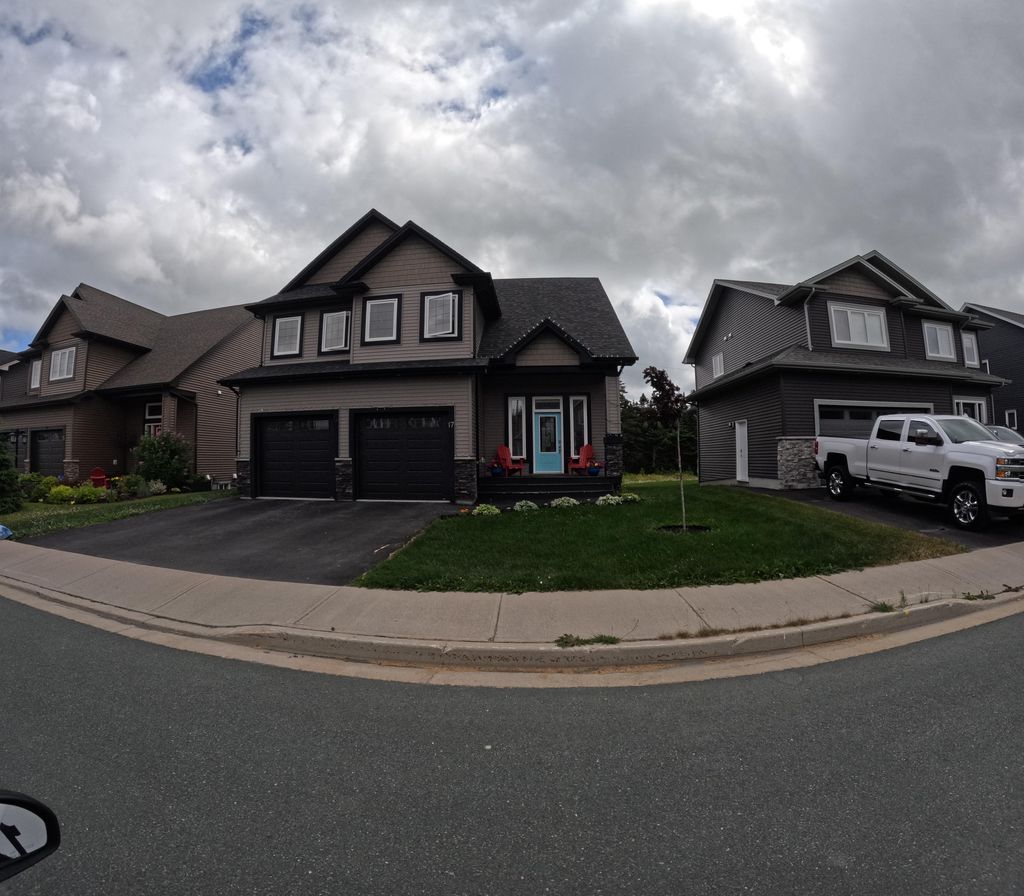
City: st_johns